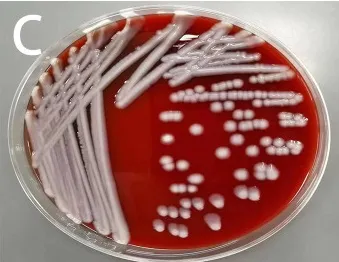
(C,D) Bacterial cultures of corneal scrapings and the bacterial smear confirmed the carbapenem-resistant Klebsiella Pneumoniae infection.
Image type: pathology (gram)